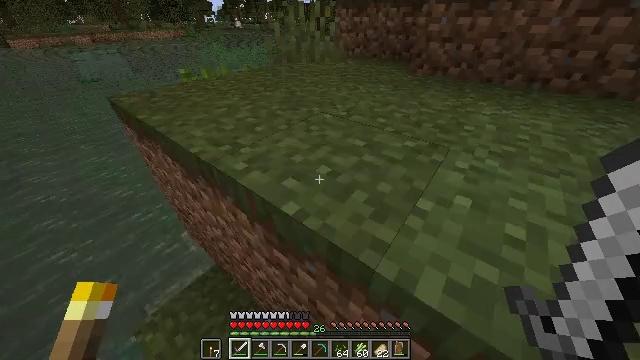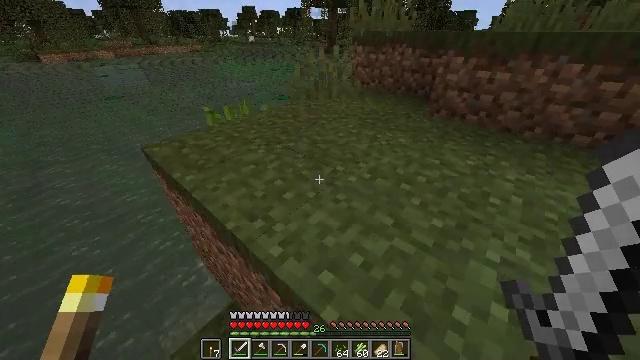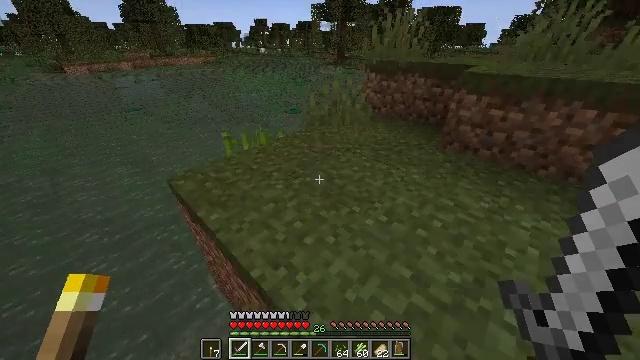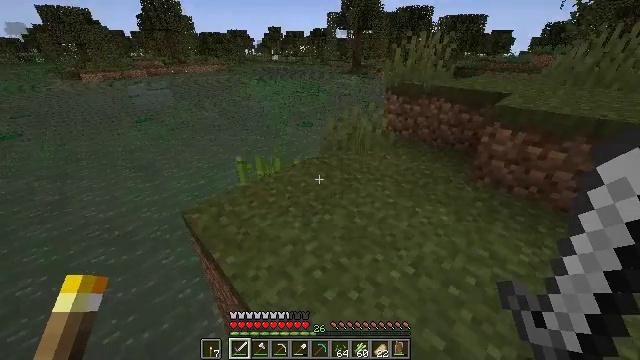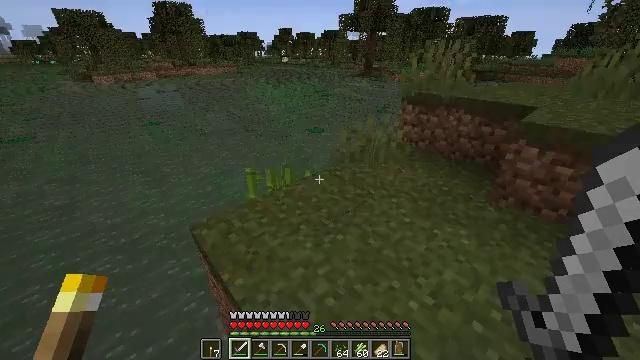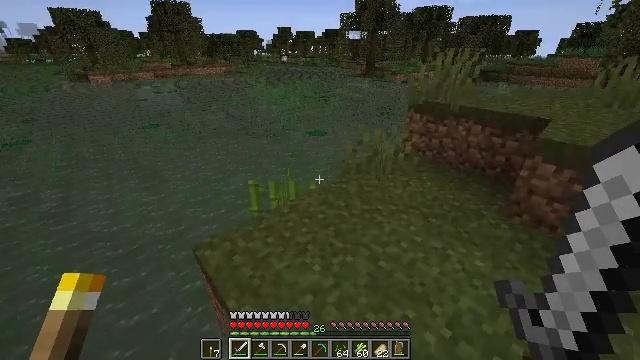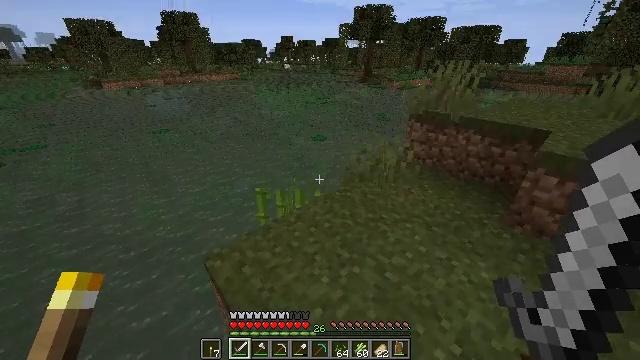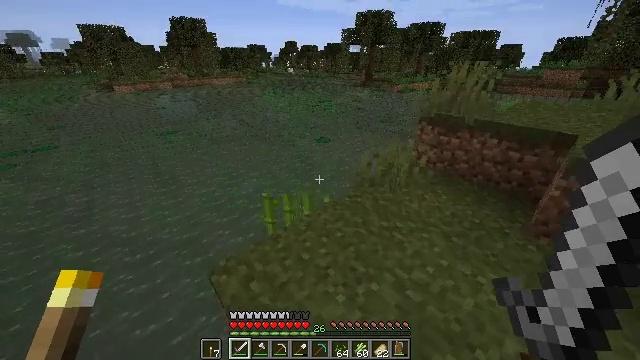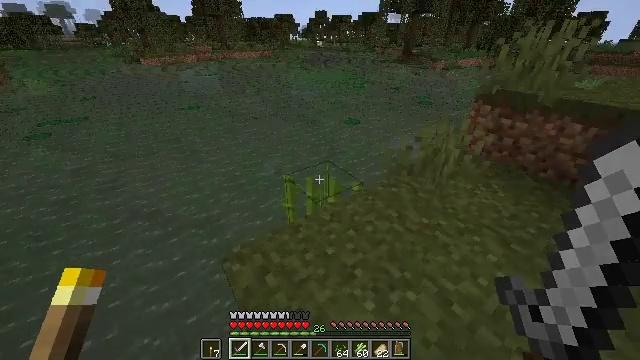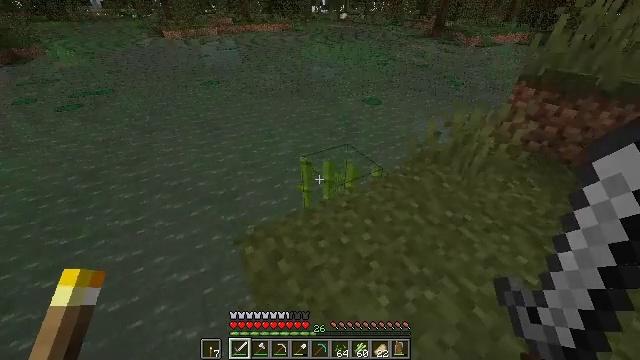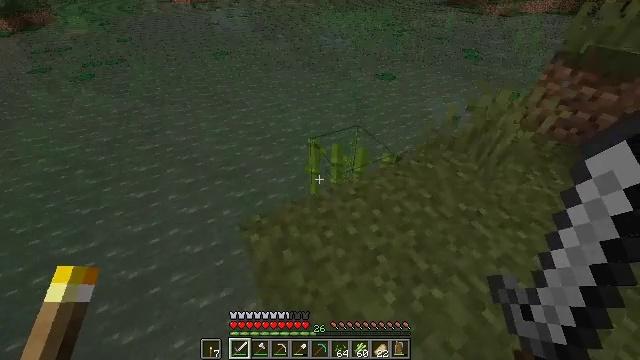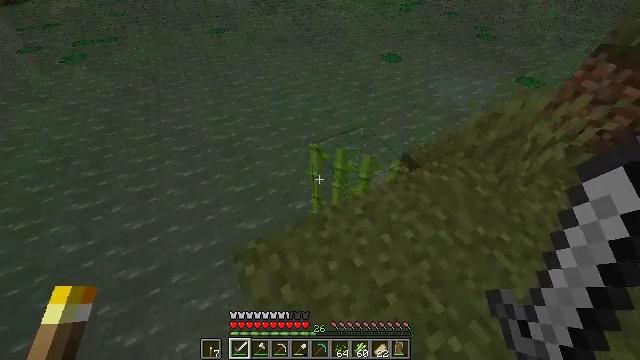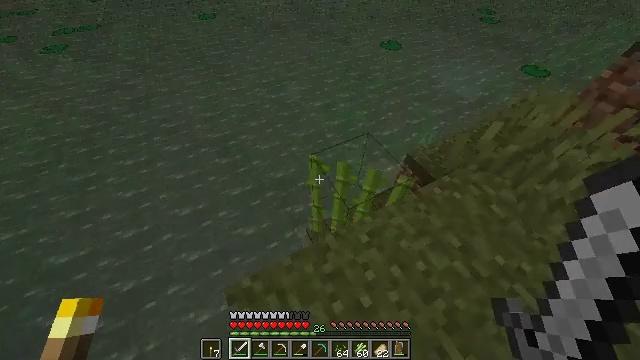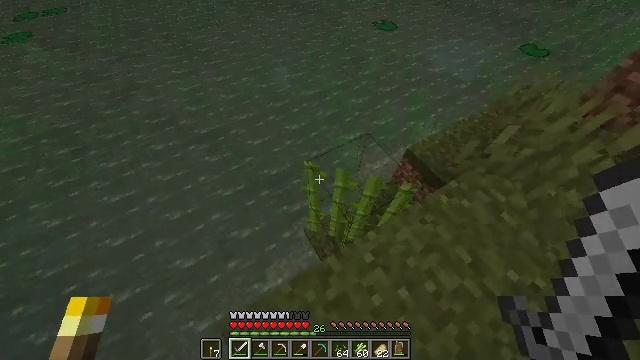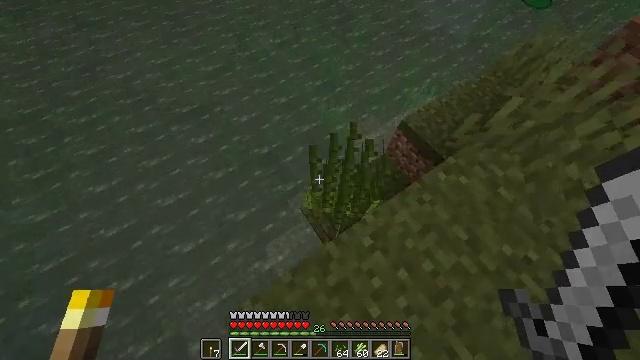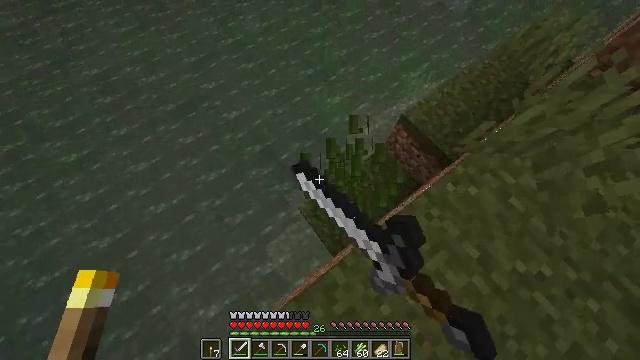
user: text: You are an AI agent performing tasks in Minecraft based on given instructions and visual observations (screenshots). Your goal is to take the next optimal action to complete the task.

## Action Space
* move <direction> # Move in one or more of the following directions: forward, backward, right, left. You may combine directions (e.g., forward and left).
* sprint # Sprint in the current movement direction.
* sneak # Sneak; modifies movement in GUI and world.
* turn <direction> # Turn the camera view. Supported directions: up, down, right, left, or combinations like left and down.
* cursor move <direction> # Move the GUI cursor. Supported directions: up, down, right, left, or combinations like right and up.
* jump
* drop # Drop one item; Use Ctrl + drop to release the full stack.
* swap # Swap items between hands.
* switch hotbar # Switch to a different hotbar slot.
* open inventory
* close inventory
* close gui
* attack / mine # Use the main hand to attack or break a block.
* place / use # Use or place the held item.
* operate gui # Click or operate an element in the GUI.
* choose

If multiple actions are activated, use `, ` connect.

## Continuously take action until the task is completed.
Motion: motion action
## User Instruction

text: Gather sugar cane for crafting.
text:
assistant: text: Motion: move forward, sprint, turn left and up, jump
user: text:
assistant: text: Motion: move forward, sprint, turn left and up, jump
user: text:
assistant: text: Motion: move forward, sprint, turn left and up, jump
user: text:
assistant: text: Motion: move forward, sprint, turn left and up
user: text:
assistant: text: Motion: move forward, sprint
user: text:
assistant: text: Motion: move forward, sprint
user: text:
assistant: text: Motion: move forward, sprint
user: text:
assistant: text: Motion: move forward, sprint, turn left and down
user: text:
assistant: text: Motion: move forward, sprint, turn left and down
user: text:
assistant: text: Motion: move forward, sprint, turn left and down
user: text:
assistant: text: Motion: move forward, sprint, turn down
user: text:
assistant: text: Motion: move forward, sprint, turn down
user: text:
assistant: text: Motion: move forward, sprint, turn right and down
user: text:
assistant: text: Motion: move forward, sprint, turn right and down, attack / mine
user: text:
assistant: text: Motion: move forward, sprint, turn right and down, attack / mine
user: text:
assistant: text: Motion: sprint, attack / mine
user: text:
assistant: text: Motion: turn right and down, attack / mine
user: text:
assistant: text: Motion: turn right and down, attack / mine
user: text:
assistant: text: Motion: turn right and down, attack / mine
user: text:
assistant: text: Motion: attack / mine
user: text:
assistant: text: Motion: move back and move right, attack / mine
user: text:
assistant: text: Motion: move back and move right
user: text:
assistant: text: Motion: move back and move right, turn right
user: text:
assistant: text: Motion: move back and move right, turn right
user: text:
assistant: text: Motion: move back
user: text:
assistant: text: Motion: turn right
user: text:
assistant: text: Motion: no_op
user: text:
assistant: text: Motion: turn up
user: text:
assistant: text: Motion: turn right and up
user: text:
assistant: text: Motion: turn right and up